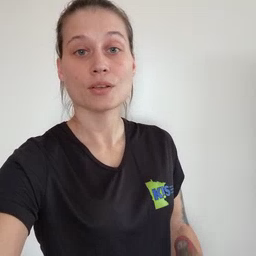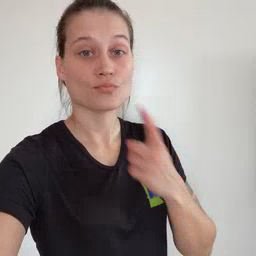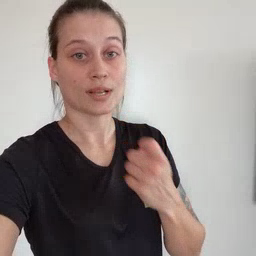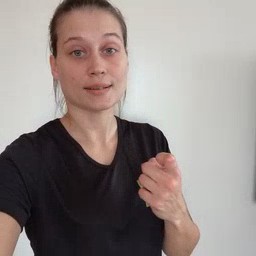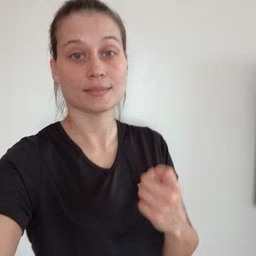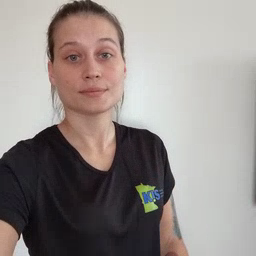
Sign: red